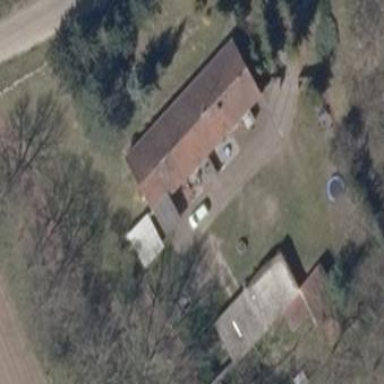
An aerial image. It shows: Detached building.